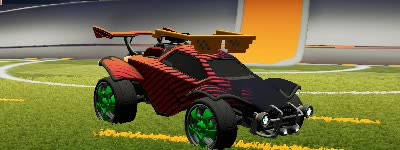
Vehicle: octane